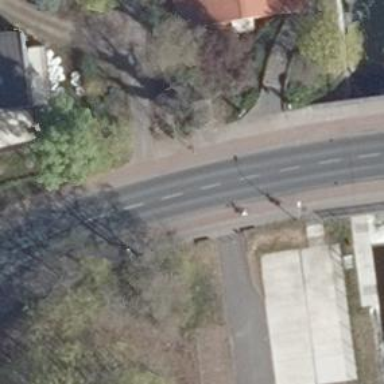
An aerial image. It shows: Secondary road with cycle track alongside.